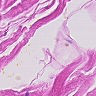
Metastatic tissue present: no